Question: I'm working on a javafx project where i need to generate a label product with a barecode (code128).
I used jasperreport with barbecue library for this purpose.
The problem is that the barcode generated can't be scanned with my barcode scanner (metrologic MS9535).
Here is a sample of a label i'm generating:

Please help.
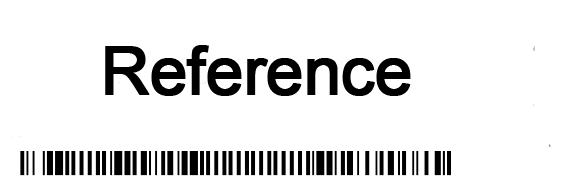
Answer: I can read your barcode (with my smartphone) so, it seems to be a valid barcode, there could be many reasons why in your report the barcode is not readable.
### Resolution
Your image is too small and the scanner can't read the barcode
### Placement
Your image is placed to near to borders or other lines that make the barcode unreadable.
### Configuration
Your scanner is not configured properly to read such barcode.
Try to print just the image you put as example (make it big enough at least 6 inches or 15cm) and see if you can read it.
Then maybe make it a bit taller, not everybody is sniper.